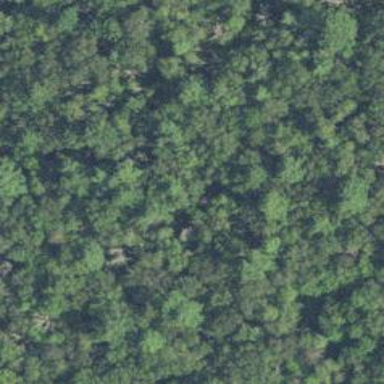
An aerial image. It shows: Mixed woodland area with various types of leaves.